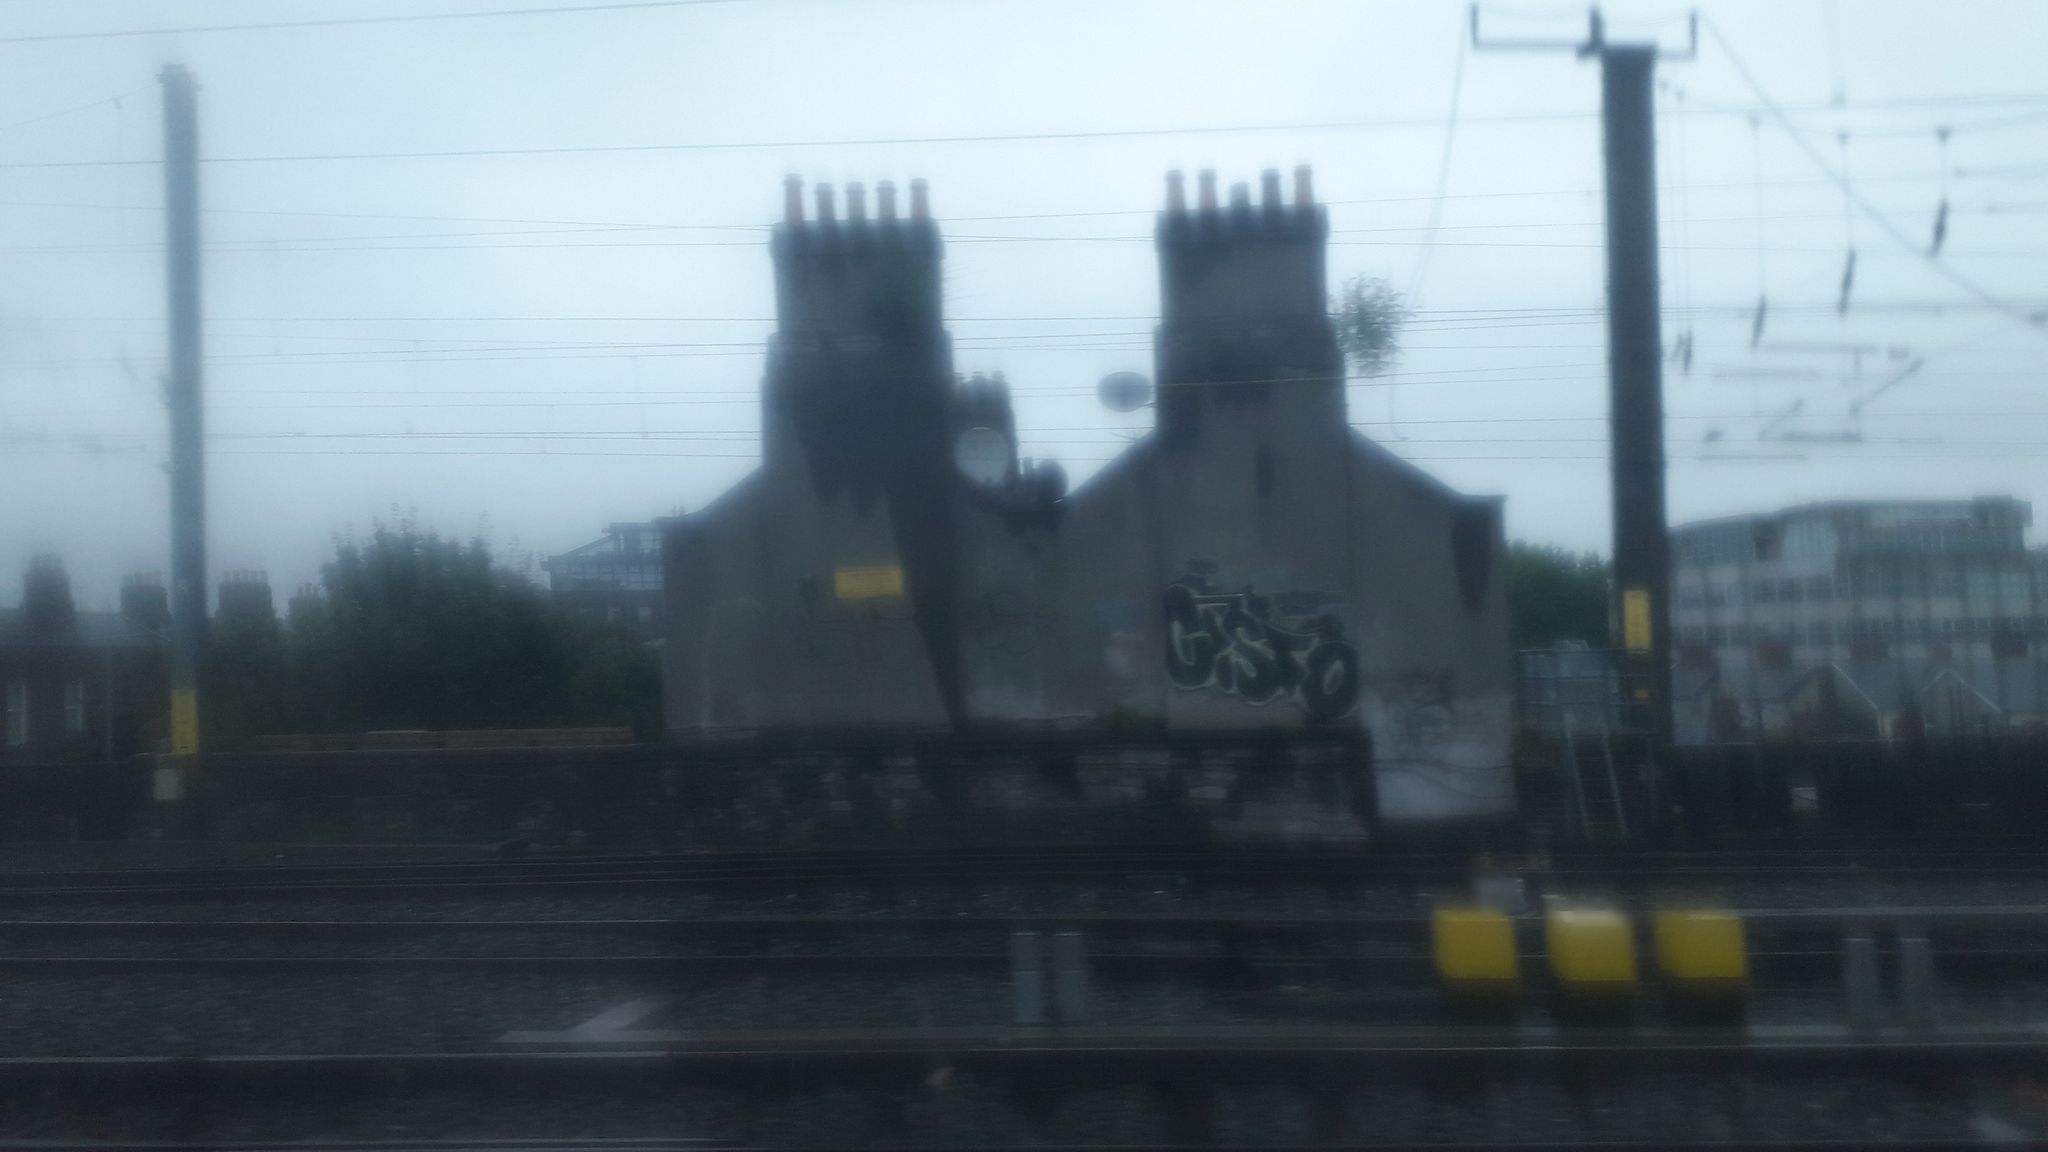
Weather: rainy
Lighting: dusk/dawn
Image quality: slightly poor
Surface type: railway
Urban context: urban centre
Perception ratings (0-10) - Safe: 0.83, Lively: 4.84, Beautiful: 5.15, Boring: 8.08, Depressing: 1.39, Wealthy: 3.63